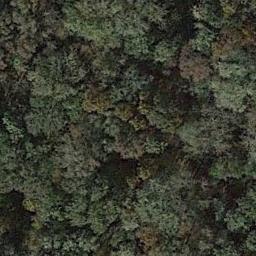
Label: forest